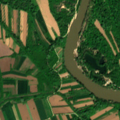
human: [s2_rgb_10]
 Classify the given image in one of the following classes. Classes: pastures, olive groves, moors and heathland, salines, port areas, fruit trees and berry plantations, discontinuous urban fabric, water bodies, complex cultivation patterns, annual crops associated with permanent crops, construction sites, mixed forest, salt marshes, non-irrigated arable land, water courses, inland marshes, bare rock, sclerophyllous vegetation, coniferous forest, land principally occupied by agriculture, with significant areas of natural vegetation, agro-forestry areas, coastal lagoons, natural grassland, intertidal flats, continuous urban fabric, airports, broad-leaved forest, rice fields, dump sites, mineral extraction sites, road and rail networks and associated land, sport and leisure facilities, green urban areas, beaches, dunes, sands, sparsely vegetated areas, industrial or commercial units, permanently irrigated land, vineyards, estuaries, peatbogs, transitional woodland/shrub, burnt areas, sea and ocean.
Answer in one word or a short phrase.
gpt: non-irrigated arable land, complex cultivation patterns, land principally occupied by agriculture, with significant areas of natural vegetation, broad-leaved forest, transitional woodland/shrub, water courses